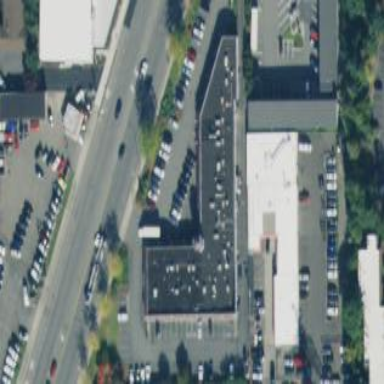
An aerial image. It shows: Retail building.